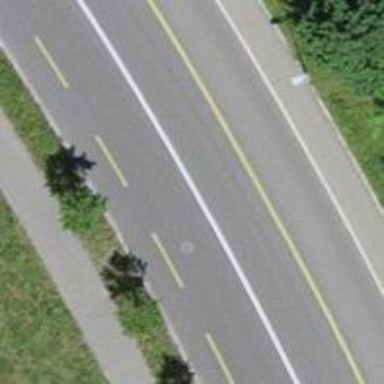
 there is bus lane that is also shared by cyclists."